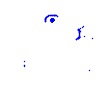
Particle: electron